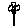
Label: flower